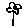
Label: flower